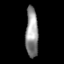
Tissue: prostate
Cell type: Fibroblasts
Senescence score: 0.6918
Nuclear area (px): 610
Mean DAPI intensity: 145.336